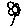
Label: flower